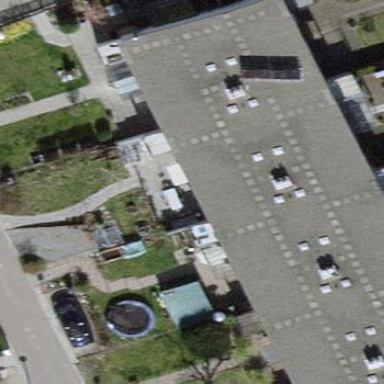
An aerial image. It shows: House with flat roof.